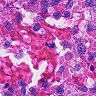
Metastatic tissue present: no